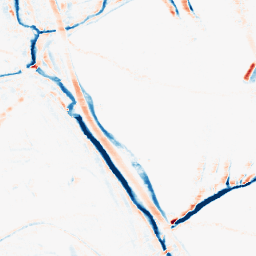
Category: morphological
Decomposition family: morphological_rect
Decomposition parameters: operation: average
width: 10
height: 5
Upsampling method: bilinear
Upsampling parameters: scale: 8
Upsampling scale: 8